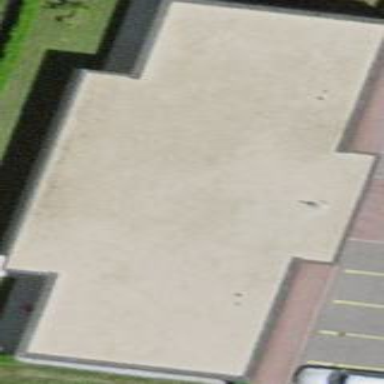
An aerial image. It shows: Kindergarten with flat roof.